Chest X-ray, PA view. Patient: 27 years old, sex F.
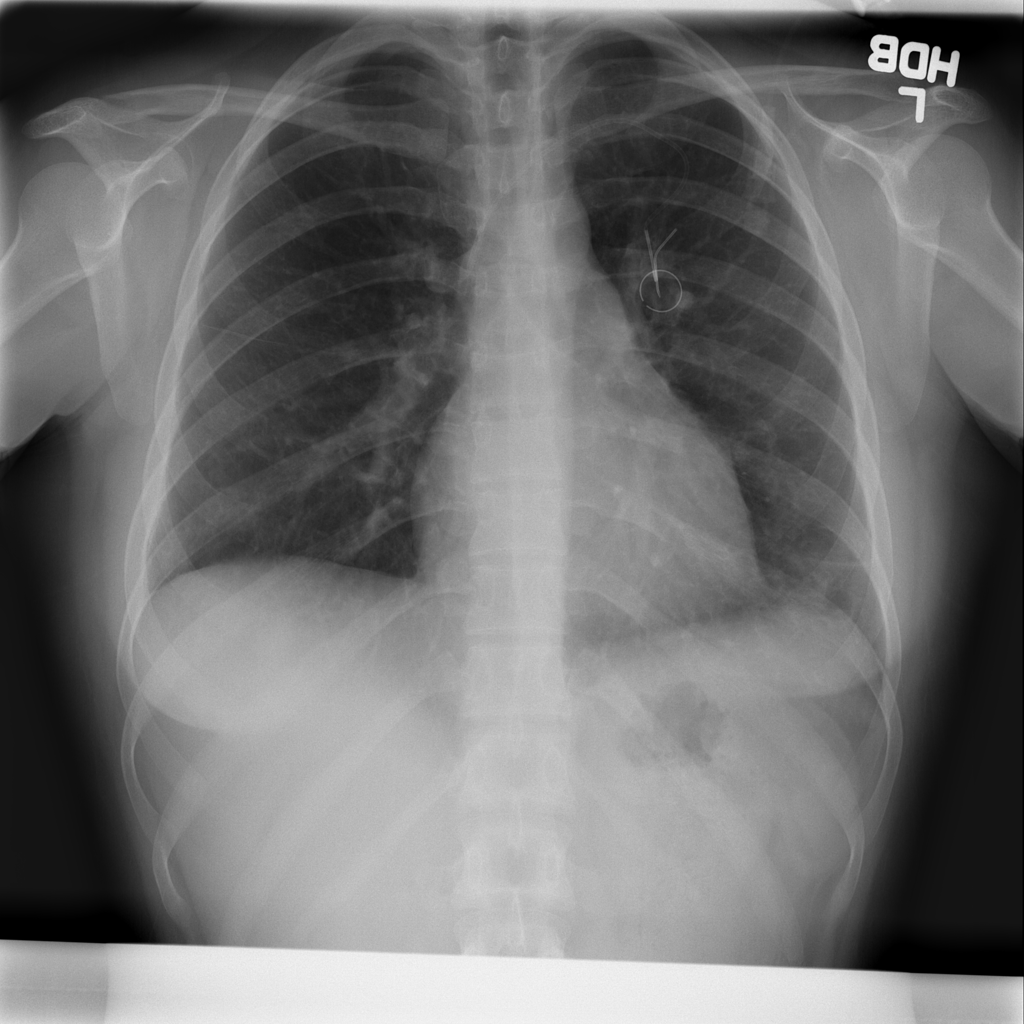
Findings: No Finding